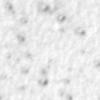
Label: no_change